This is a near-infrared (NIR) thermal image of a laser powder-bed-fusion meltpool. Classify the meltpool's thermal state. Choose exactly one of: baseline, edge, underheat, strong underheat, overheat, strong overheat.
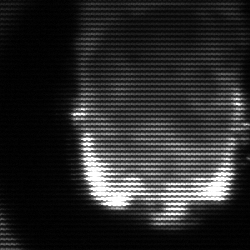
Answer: baseline